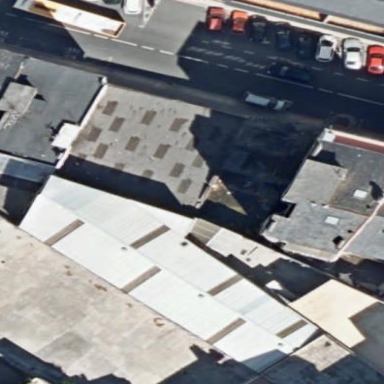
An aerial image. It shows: Warehouse.